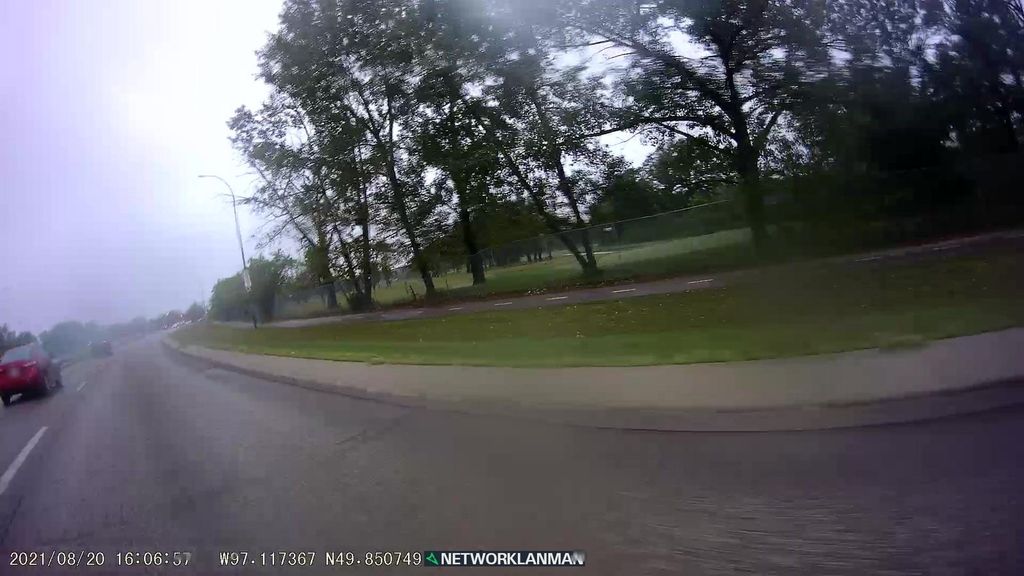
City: winnipeg